Interaction volume radius: 10 \u00c5
Interaction volume height: 15 \u00c5
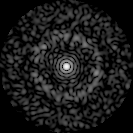
Disorder parameter: 0.8662